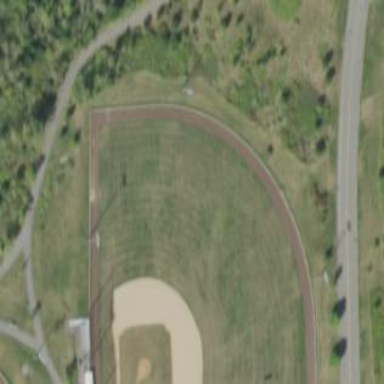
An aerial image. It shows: Baseball pitch for leisure land activities.